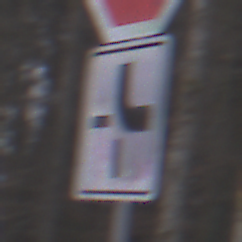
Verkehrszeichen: VerlaufVorfahrtsstrasse4
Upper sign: Stop
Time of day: Midday
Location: Outdoor (Nature)
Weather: Overcast
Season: Autumn
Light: Natural